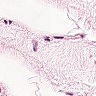
Metastatic tissue present: no